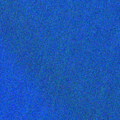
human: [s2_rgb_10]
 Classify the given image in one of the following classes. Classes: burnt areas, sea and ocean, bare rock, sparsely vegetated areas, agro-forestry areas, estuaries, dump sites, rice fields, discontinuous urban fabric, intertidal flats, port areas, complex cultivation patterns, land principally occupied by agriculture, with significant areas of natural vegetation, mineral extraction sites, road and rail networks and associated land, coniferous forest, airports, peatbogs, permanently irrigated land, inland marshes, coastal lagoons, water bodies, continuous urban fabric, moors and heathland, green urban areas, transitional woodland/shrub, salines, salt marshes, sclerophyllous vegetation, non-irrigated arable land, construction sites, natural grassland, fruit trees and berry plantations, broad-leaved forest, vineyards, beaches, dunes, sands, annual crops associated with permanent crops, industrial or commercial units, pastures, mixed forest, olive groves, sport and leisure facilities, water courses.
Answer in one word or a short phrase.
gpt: sea and ocean